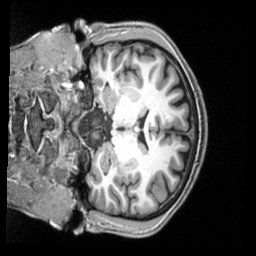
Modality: T1w
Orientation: coronal
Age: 30
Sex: male
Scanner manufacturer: siemens
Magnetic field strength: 3 T
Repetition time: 2.3 s
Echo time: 0.00229 s